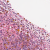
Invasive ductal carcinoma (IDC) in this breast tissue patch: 0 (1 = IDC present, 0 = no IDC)